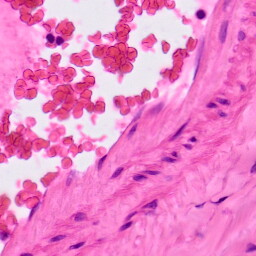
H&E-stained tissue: Lung